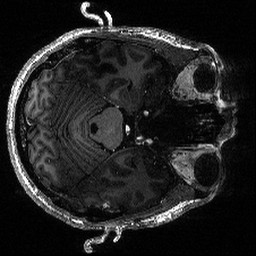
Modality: T1w
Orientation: axial
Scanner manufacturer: siemens
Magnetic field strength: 6.98 T
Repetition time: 2.82 s
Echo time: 0.00282 s